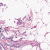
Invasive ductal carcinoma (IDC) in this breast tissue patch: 0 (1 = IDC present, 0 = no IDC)